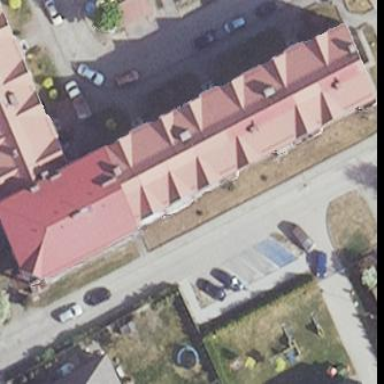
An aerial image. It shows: Residential building.